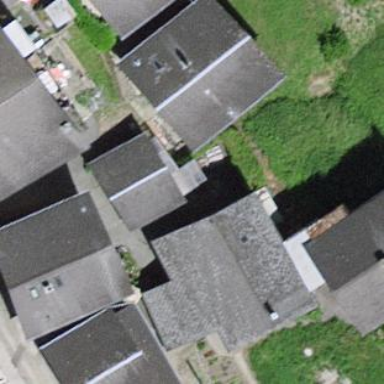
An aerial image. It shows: Simple and straightforward house.